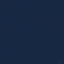
Land use / land cover: SeaLake